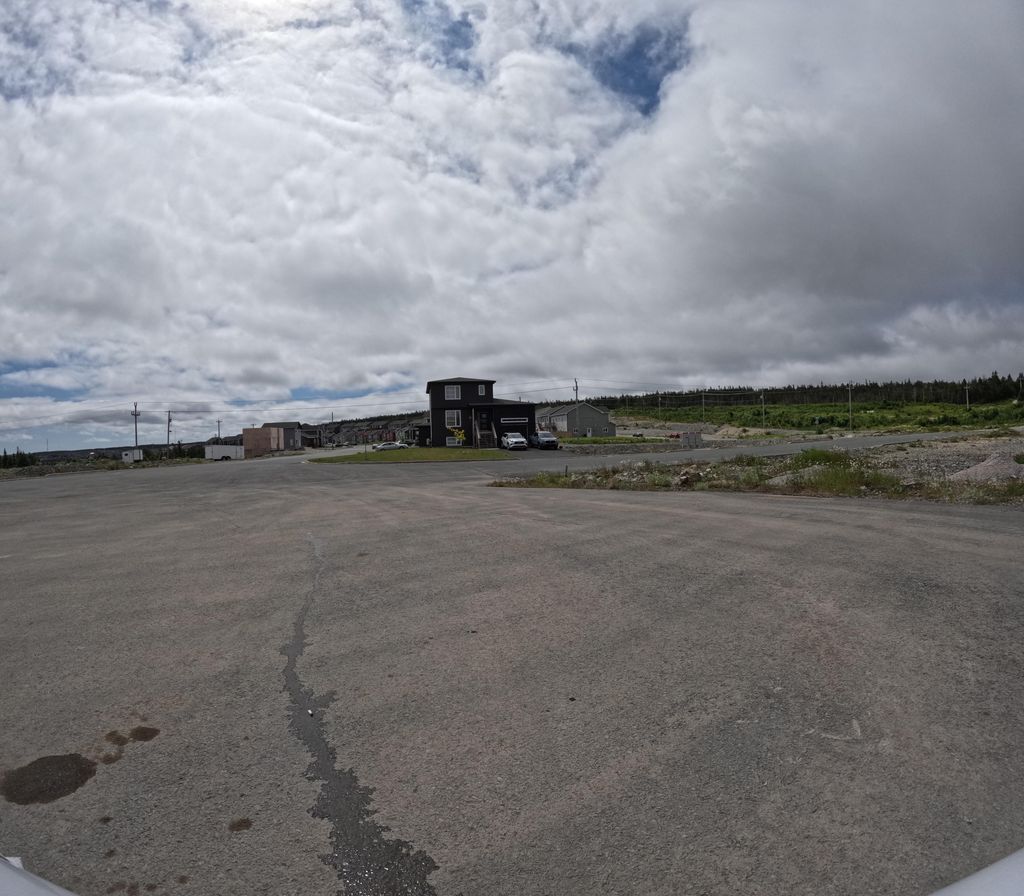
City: st_johns